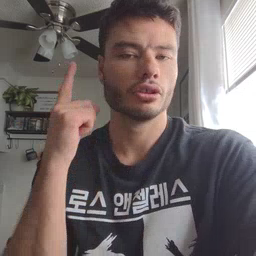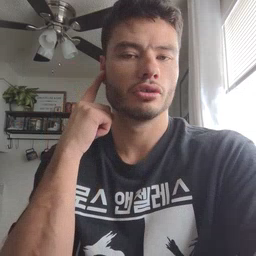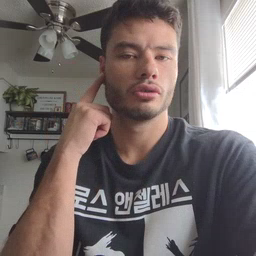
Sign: ear